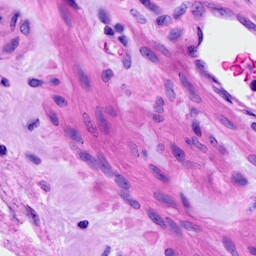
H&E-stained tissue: Ovarian